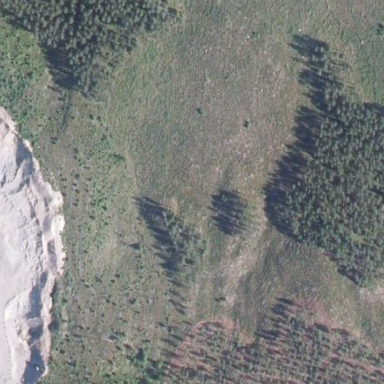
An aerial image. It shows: Clearcut area with scrub vegetation.